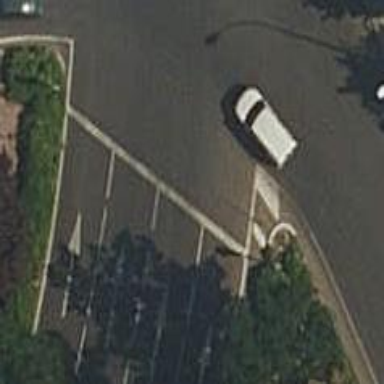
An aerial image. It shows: Road with traffic signals.